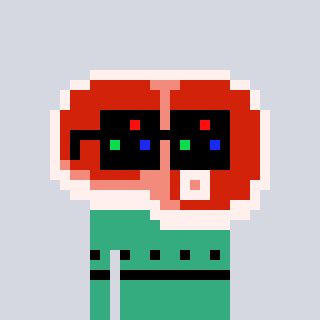
a pixel art character with square black sunglasses, a steak-shaped head and a teal-colored body on a cool background